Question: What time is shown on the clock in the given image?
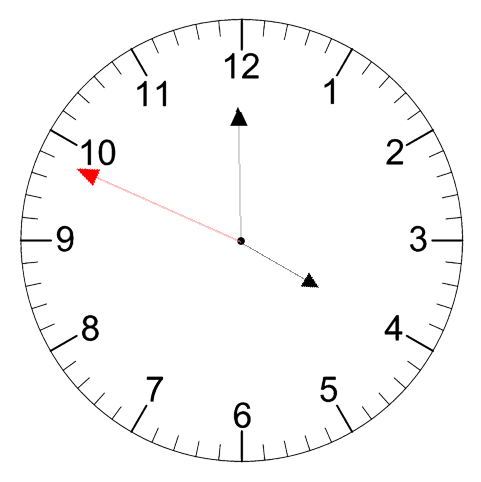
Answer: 03:59:49